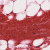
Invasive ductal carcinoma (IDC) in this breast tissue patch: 0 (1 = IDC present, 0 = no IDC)